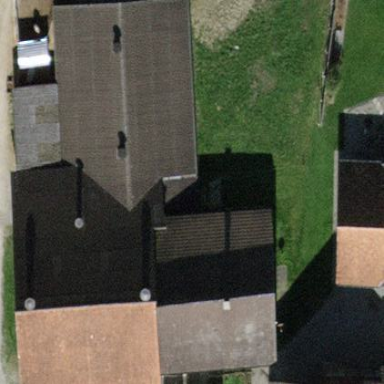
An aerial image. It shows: Part of building.